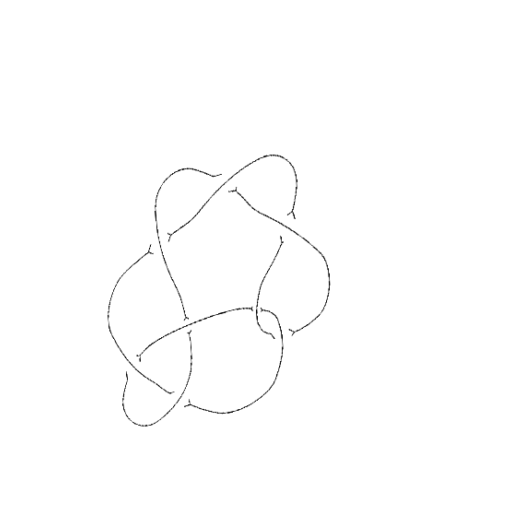
Crossing number: 8